Aerial crown-view tile of a tropical tree (Barro Colorado Island, Panama), acquired 20250414:
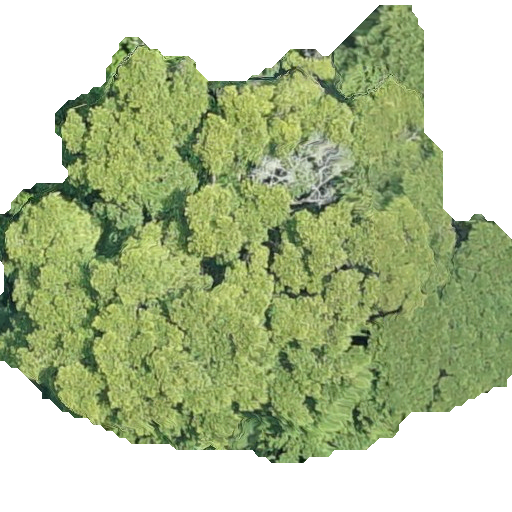
Species: Guapira myrtiflora
GBIF accepted scientific name: Guapira myrtiflora
Crown area: 250.971 m²